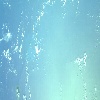
Label: water